Aerial crown-view tile of a tropical tree (Barro Colorado Island, Panama), acquired 20240611:
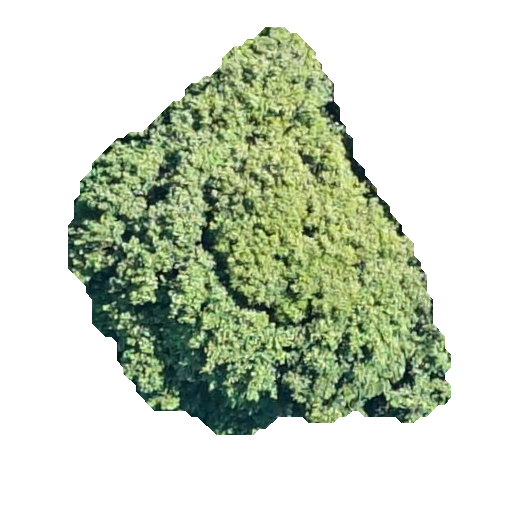
Species: Prioria copaifera
GBIF accepted scientific name: Prioria copaifera
Crown area: 160.103 m²